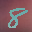
Label: 8